九年级 · 画法几何学
(本题9分)(2022$cdot$浙江绍兴$cdot$九年级期末)在矩形$ABCD$中,$AB=2,E$是$AD$上一点,$AE=1$.将$triangleABE$沿$BE$折叠,点$A$的对应点为$F$.图1图2(1)如图1,若点$F$落在矩形$ABCD$的边$CD$上.(1)求证:$triangleBCFsimtriangleFDE$.(2)求边$AD$的长.(2)如图2,若点$F$落在对角线$BD$上,求边$AD$的长.
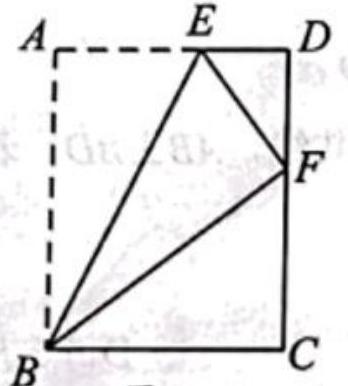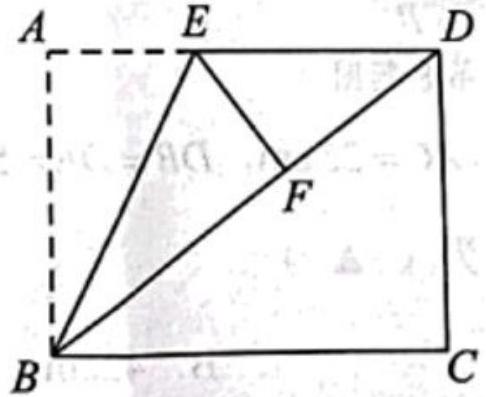
答案: (1)解析、(2)$frac{8}{5}$(2)$frac{8}{3}$
解析: 【分析】(1)(1)根据同角的余角相等可得$angleCBF=angleDFE$,从而可证明$triangleBCFsimtriangleFDE$.(2)设$DE=x$,则$AD=x+1$,由(1)知$triangleBCFsimtriangleFDE$,得$frac{DF}{DA}=frac{EF}{BA}=frac{1}{2}$,再利用勾股定理列方程即可解答.(2)设$DF=x$,证明$triangleABDsimtriangleFED$,得$frac{DF}{DA}=frac{EF}{BA}=frac{1}{2}$,在$RttriangleDEF$中,利用勾股定理列方程即可解答.(1)(1)$because$四边形$ABCD$是矩形,将$triangleABE$沿$BE$折叠,点$A$的对应点为$F$.$thereforeangleEFB=angleA=90^{circ},EF=AE=1,quadBF=AB=2$$thereforeangleDFE+angleBFC=90^{circ}$$becauseangleCBF+angleCFB=90^{circ}$$thereforeangleCBF=angleDFE$$becauseangleC=angleD=90^{circ}$$thereforetriangleBCFsimtriangleFDE$(2)设$DE=x，$则$AD=x+1$由(1)知$triangleBCFsimtriangleFDE$$thereforefrac{EF}{FB}=frac{ED}{FC}=frac{1}{2}$$thereforeCF=2x$在Rt$triangleBCF$中，由勾股定理得$(x+1)^{2}+(2x)^{2}=2^{2}$解得$x=frac{3}{5}$或-1(舍去)$thereforeAD=frac{3}{5}+1=frac{8}{5}$(2)设$DF=x$$because$将$triangleABE$沿$BE$折叠,$thereforeEF=AE=1,angleEFB=angleA=90^{circ}$又$becauseangleBDA=angleEDF$$thereforetriangleABDsimtriangleFED$$thereforefrac{DF}{DA}=frac{EF}{BA}=frac{1}{2}$$thereforeAD=2x$$thereforeDE=2x-1$在Rt$triangleDEF$中,由勾股定理得$EF^{2}=DE^{2}-DF^{2}$即$(2x-1)^{2}-x^{2}=1$解得$x=frac{4}{3}$或0（舍去）$thereforeAD=2x=2timesfrac{4}{3}=frac{8}{3}$【点睛】本题主要考查了矩形的性质、翻折的性质、相似三角形的判定与性质、勾股定理等知识点,熟练掌握上述知识点是解答本题的关键.